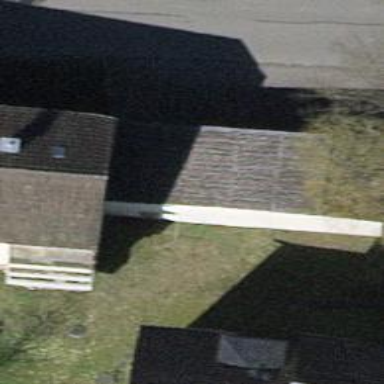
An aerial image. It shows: Garage building.